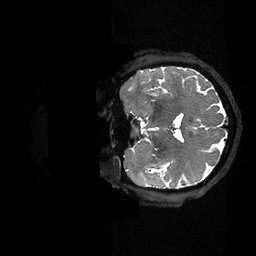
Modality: T2w
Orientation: coronal
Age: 55
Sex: female
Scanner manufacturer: ge
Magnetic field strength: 3 T
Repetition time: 3.202 s
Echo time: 0.06731 s